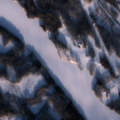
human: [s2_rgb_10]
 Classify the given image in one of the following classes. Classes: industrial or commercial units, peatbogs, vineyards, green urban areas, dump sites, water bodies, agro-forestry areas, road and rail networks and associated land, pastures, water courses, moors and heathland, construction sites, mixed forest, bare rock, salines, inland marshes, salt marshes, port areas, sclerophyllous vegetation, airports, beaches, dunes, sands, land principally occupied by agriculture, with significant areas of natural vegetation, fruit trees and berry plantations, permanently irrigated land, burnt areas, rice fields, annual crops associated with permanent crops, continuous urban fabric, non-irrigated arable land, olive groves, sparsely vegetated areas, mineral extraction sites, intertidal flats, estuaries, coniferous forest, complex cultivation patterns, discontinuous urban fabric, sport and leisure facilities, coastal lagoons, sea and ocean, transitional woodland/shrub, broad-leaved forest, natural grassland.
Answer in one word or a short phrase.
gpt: land principally occupied by agriculture, with significant areas of natural vegetation, coniferous forest, mixed forest, transitional woodland/shrub, water bodies